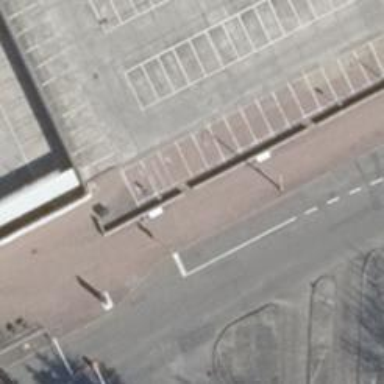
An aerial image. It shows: Road serving as parking aisle.